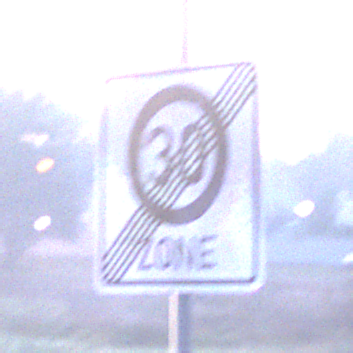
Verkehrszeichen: EndeZone30
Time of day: SunriseSunset
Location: Outdoor (Nature)
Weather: Clear
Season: NotSpecified
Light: Natural